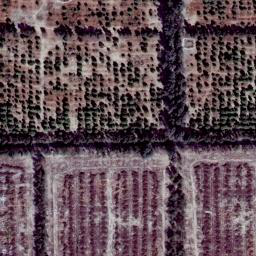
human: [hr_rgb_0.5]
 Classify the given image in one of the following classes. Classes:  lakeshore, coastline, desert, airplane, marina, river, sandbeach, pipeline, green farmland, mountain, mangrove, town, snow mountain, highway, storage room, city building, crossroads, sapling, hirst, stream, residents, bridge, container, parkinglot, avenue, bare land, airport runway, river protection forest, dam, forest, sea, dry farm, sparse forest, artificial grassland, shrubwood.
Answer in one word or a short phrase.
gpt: dry farm